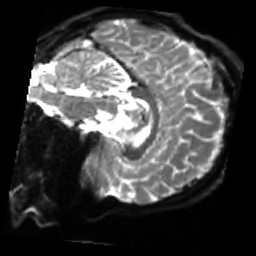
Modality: sbref
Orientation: sagittal
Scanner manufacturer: siemens
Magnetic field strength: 3 T
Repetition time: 4 s
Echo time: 0.0594 s